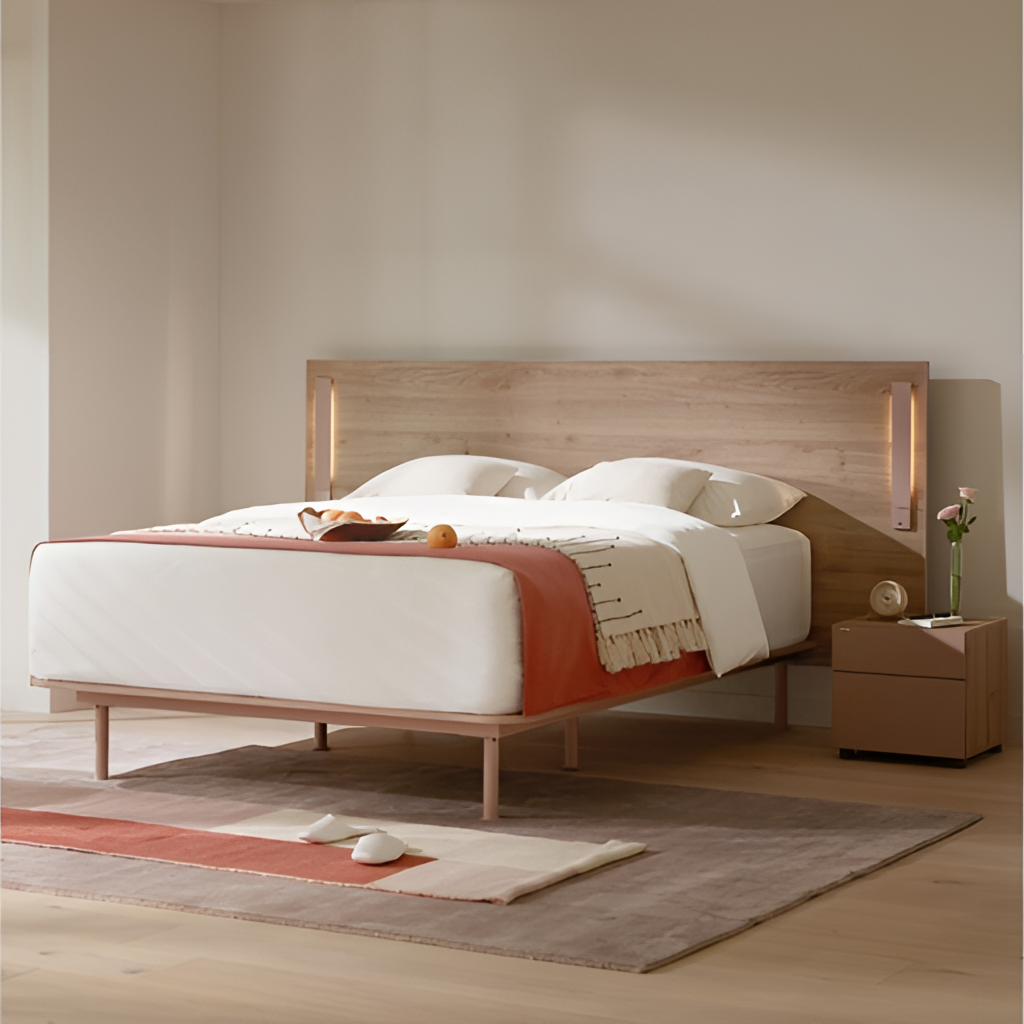
, Sure! Here's your caption:, flooring, with nan pattern, wallpaper, with nan pattern